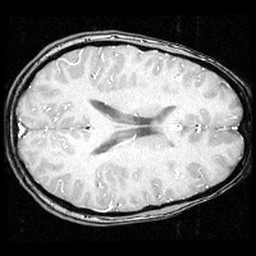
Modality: inplaneT1
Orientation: axial
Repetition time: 0.2 s
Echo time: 0.0036 s